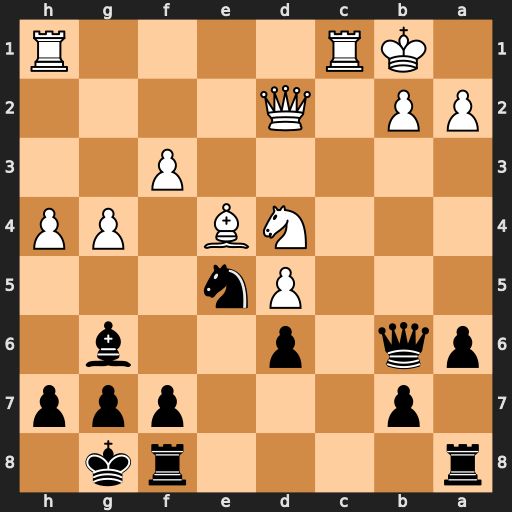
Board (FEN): r4rk1/1p3ppp/pq1p2b1/3Pn3/3NB1PP/5P2/PP1Q4/1KR4R
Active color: b
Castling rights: -
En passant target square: -
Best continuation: Nxf3 Nxf3 Bxe4+